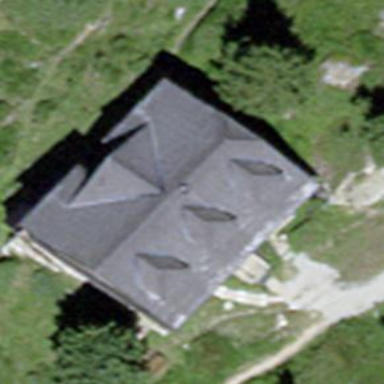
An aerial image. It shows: Chalet building.